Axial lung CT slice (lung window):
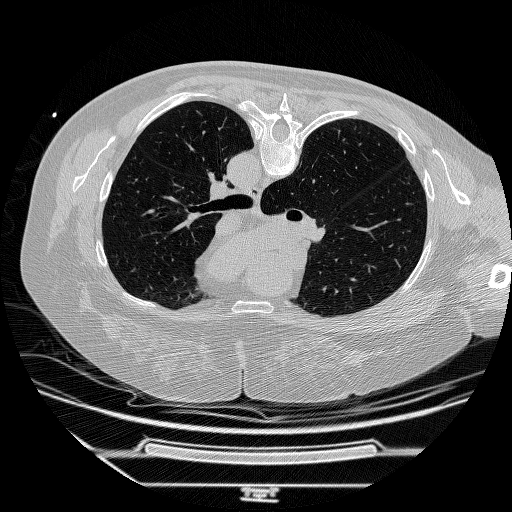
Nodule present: no